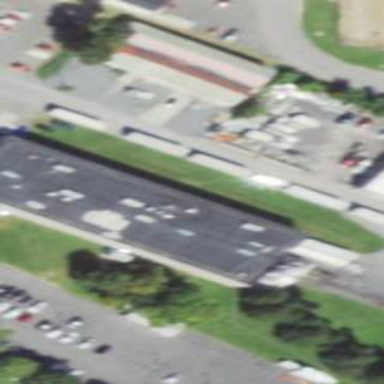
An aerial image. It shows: Industrial building.